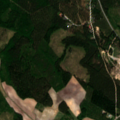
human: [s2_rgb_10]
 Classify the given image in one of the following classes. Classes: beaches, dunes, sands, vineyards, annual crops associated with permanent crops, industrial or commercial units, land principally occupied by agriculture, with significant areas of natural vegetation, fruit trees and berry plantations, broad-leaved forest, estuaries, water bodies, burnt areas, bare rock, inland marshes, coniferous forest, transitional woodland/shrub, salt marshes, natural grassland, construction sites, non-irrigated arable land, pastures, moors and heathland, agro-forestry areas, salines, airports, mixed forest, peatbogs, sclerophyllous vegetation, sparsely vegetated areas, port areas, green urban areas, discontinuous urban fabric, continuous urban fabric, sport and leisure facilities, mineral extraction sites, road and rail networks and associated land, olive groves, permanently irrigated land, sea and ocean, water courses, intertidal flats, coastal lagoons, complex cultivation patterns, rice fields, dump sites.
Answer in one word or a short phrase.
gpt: land principally occupied by agriculture, with significant areas of natural vegetation, coniferous forest, mixed forest, transitional woodland/shrub